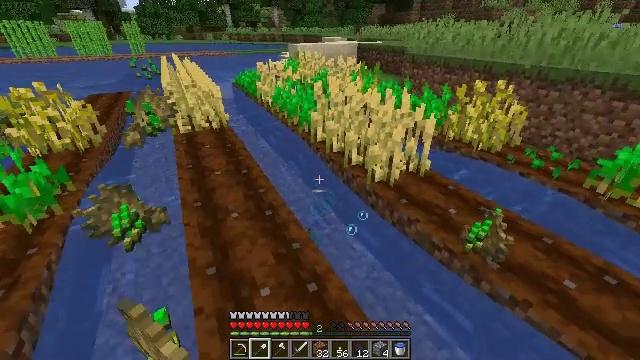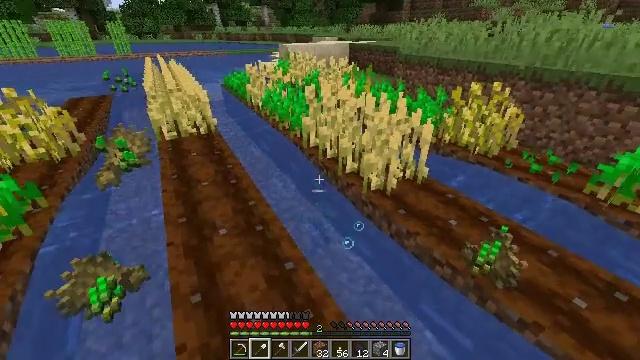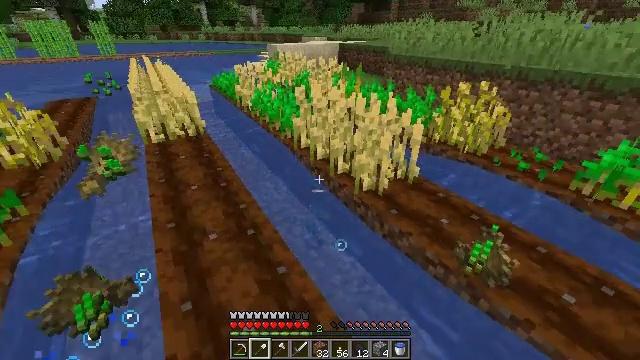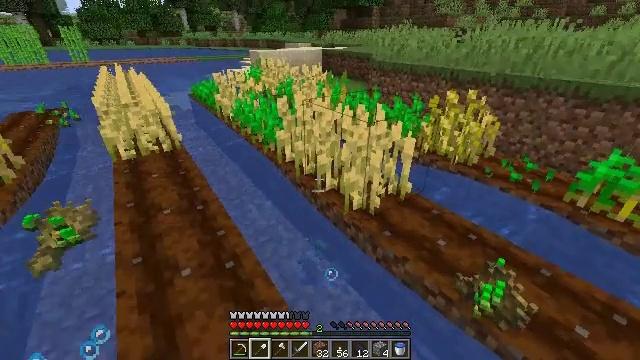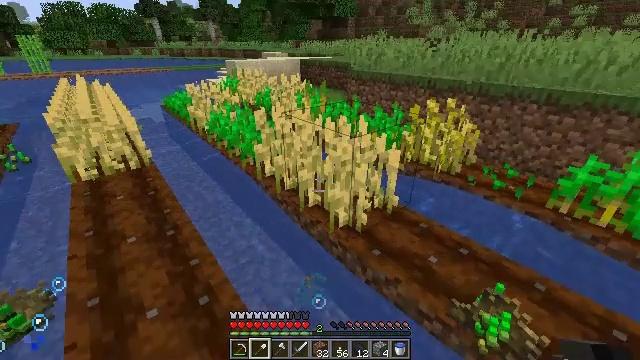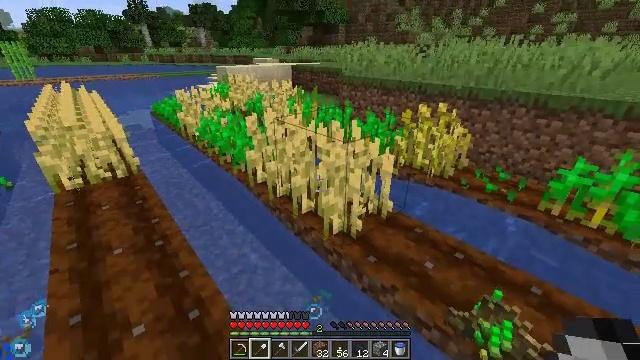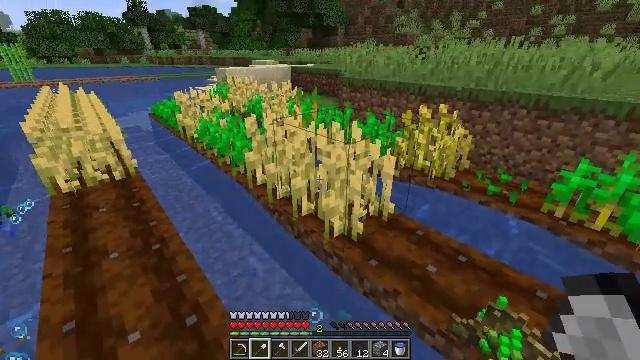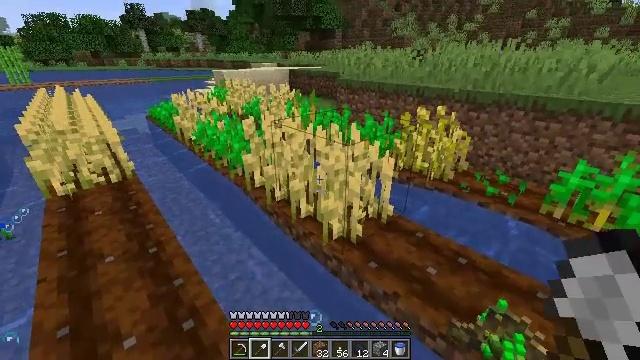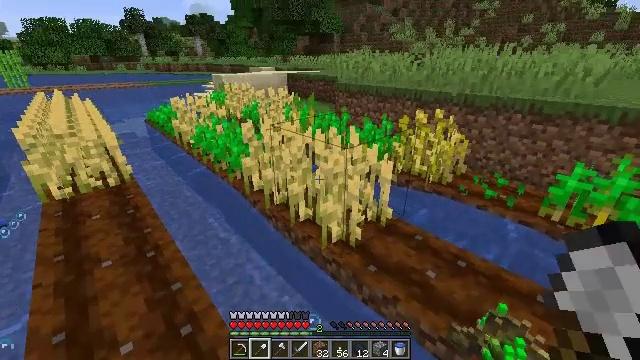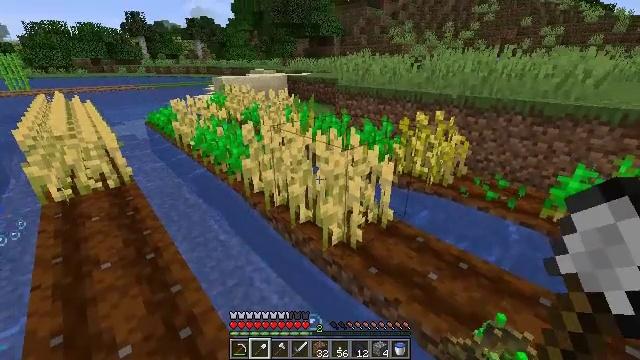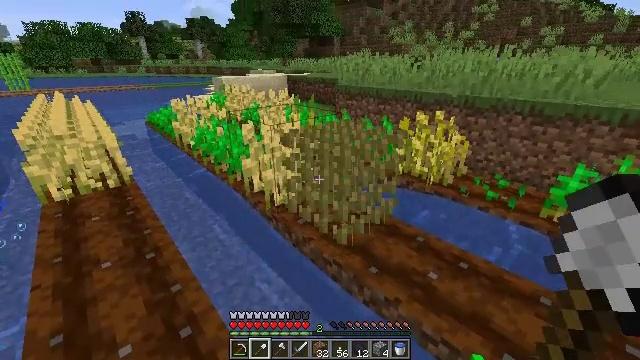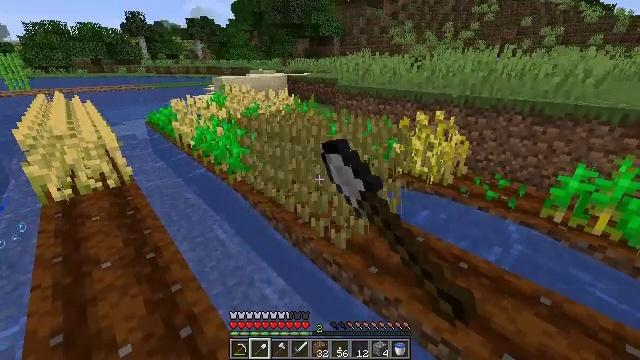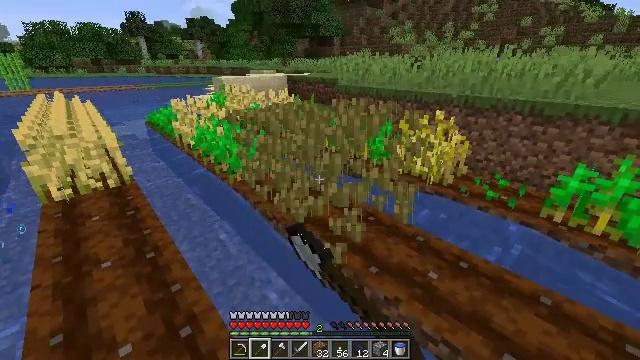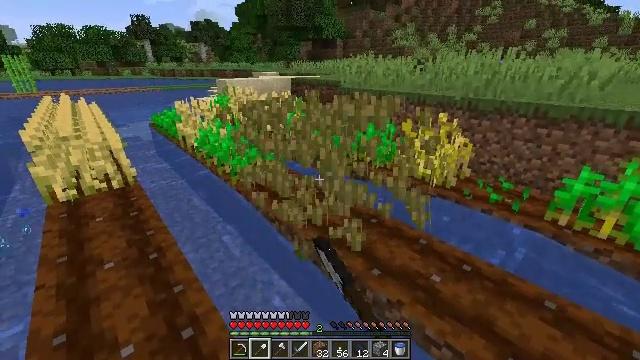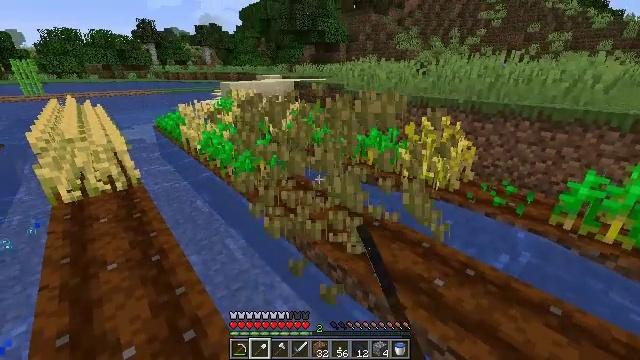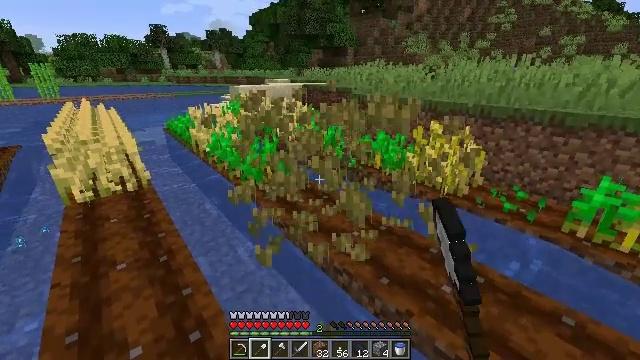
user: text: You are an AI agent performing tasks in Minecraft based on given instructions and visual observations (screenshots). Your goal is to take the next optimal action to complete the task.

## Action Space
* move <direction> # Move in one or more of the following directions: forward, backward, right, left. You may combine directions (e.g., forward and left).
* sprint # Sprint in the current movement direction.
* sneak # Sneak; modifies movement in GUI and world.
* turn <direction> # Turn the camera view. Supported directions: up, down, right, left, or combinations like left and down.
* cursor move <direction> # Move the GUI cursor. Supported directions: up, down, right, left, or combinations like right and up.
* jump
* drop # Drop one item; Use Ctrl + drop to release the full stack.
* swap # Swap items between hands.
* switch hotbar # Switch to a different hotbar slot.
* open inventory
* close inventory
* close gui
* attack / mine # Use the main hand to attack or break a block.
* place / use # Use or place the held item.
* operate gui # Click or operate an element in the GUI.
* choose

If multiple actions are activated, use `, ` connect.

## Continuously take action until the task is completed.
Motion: motion action
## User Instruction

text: Harvest wheat from the field.
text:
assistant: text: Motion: move forward, turn right
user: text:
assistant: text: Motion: move forward, turn right
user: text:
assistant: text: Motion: move forward, turn right and up
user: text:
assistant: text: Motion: turn right and up
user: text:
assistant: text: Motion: turn right and up
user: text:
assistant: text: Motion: no_op
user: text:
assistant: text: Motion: no_op
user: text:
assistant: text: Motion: no_op
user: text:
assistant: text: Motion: no_op
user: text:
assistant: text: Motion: attack / mine
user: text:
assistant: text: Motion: attack / mine
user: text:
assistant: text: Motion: no_op
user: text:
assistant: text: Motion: no_op
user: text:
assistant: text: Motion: no_op
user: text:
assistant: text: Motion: turn left
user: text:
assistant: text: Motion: no_op
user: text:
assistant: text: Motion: no_op
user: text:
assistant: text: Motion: no_op
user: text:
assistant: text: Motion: no_op
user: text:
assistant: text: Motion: turn left
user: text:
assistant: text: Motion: move forward and move left, turn left
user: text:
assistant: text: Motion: move forward and move left, turn left
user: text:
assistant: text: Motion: move forward and move left, turn left
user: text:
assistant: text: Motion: move forward and move left, turn left
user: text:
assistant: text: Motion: move forward and move left, turn left
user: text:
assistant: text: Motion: move forward, turn left
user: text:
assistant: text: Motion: move forward
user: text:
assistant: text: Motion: move forward
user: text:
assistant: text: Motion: move forward
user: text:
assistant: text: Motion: move forward